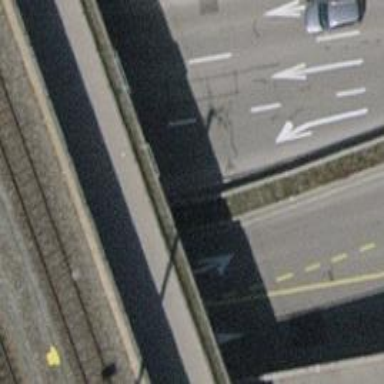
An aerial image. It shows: Primary highway with asphalt surface passing through tunnel. The road has sidewalks on both sides and cycle track on both sides as well.